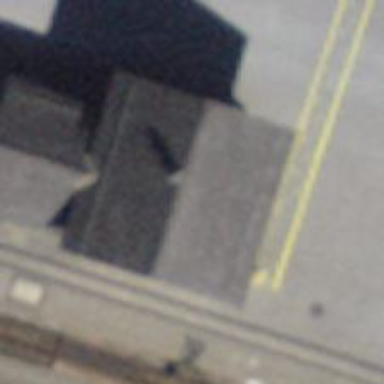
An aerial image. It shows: Station for public transport and railway.